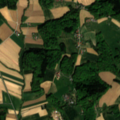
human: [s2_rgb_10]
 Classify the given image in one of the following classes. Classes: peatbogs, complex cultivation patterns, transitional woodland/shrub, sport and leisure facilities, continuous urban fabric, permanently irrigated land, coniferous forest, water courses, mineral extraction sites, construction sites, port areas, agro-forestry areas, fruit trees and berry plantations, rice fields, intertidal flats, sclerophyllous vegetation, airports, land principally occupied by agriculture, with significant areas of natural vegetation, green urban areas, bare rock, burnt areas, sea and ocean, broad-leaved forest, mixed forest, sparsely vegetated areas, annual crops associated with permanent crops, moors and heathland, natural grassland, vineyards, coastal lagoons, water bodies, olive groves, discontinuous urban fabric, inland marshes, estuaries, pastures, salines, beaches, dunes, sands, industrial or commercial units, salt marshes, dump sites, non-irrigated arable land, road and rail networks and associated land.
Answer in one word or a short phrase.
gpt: non-irrigated arable land, complex cultivation patterns, broad-leaved forest, mixed forest